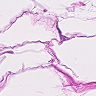
Metastatic tissue present: no